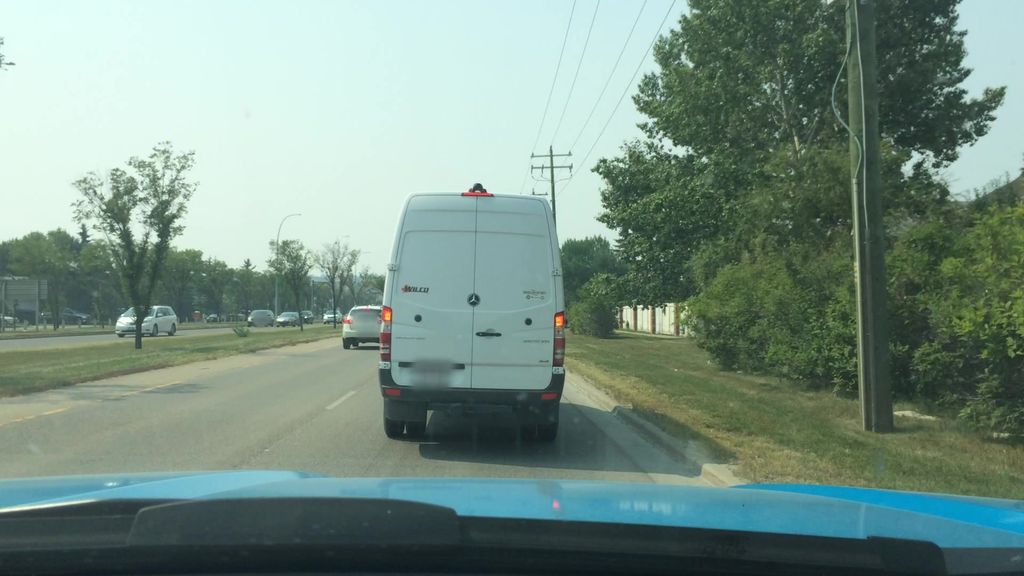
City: calgary